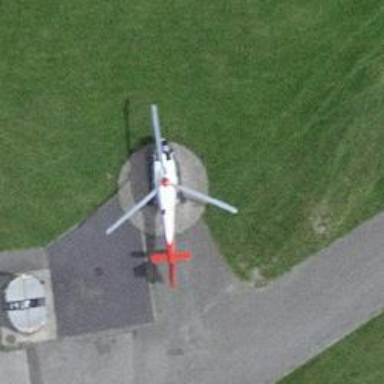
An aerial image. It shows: Image of helipad at airport.